Brain MRI, t1w sequence, axial 2D slice.
Patient: age 52, sex F, weight 75 kg, height 1.65 m
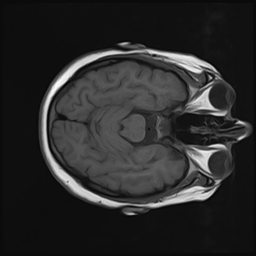